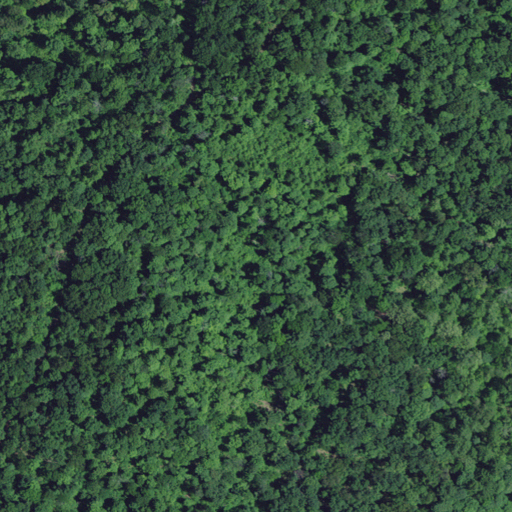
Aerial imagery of mountain in Kentucky named The Dug Hill containing only deciduous forest